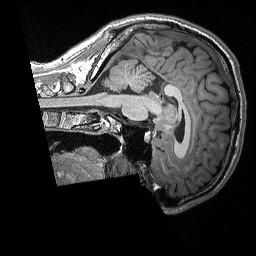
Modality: T1w
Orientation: sagittal
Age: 24
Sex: male
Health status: healthy
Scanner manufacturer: siemens
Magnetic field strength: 3 T
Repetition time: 2.3 s
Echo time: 0.00298 s